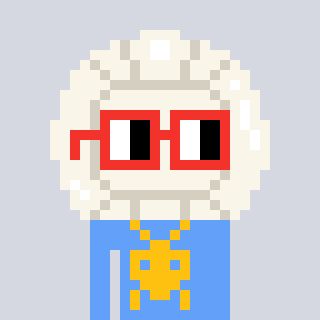
a pixel art character with square red glasses, a volleyball-shaped head and a blue-colored body on a cool background